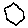
Label: hexagon